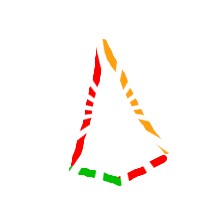
Shape: kite